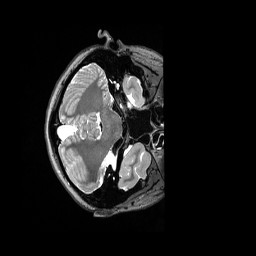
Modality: T2w
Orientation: axial
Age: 20
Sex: female
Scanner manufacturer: siemens
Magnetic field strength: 3 T
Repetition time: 3.2 s
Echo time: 0.562 s